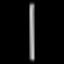
Label: line